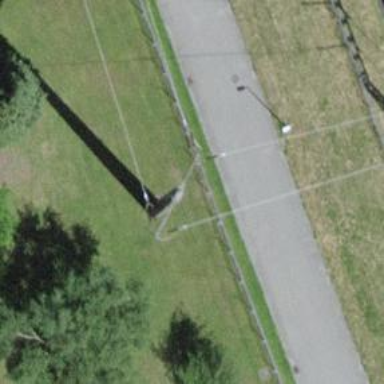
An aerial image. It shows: Power line in the image.